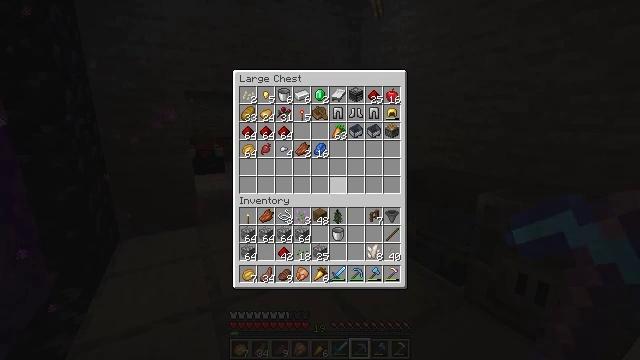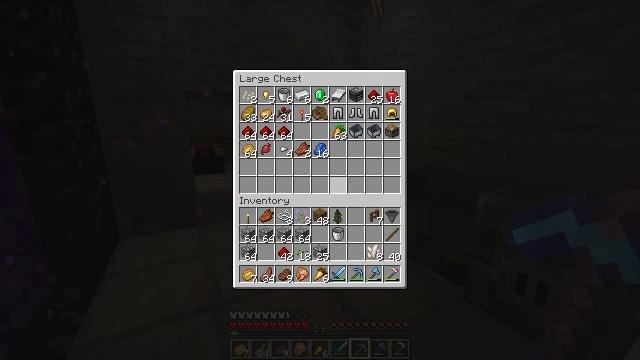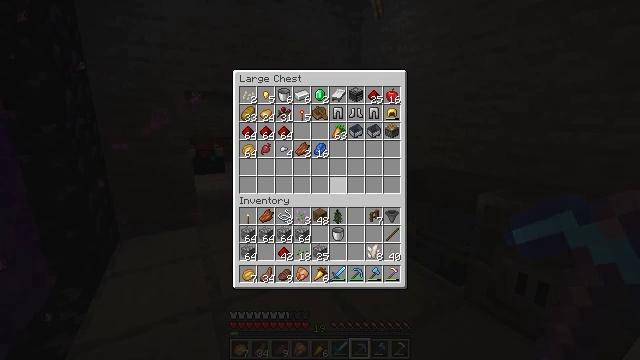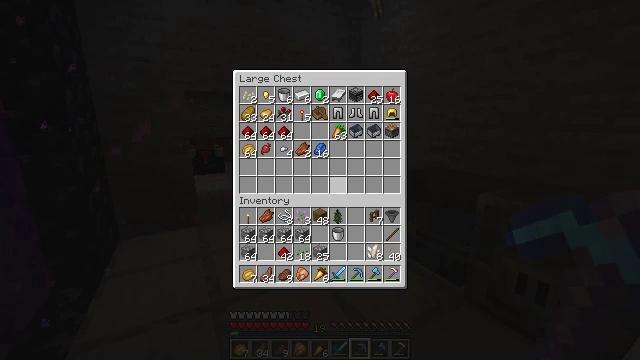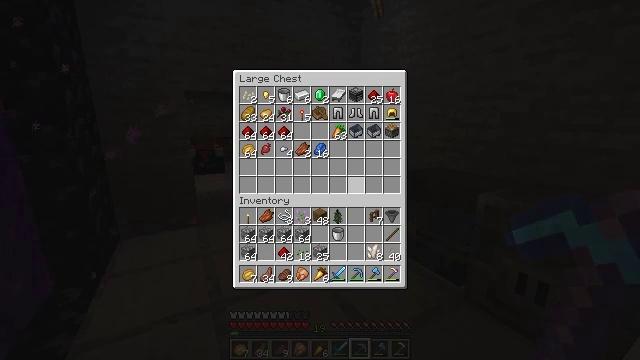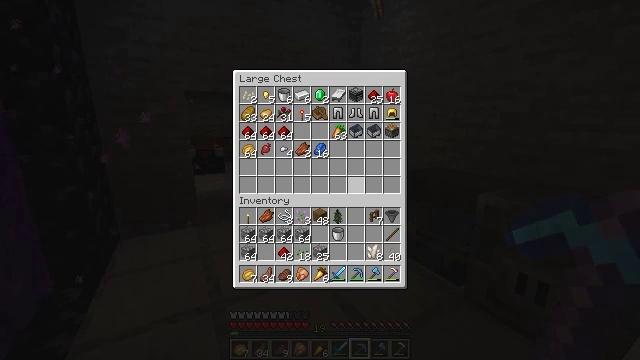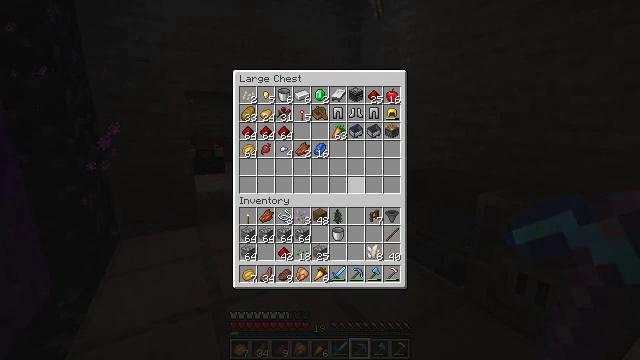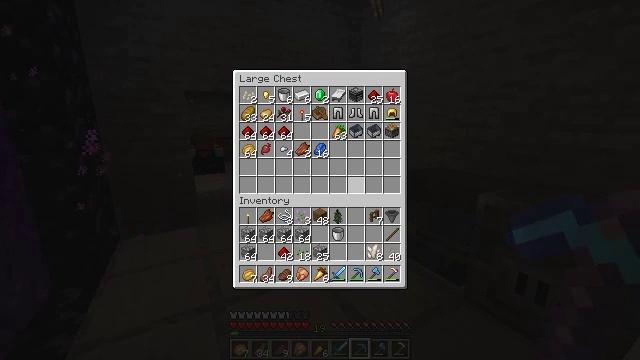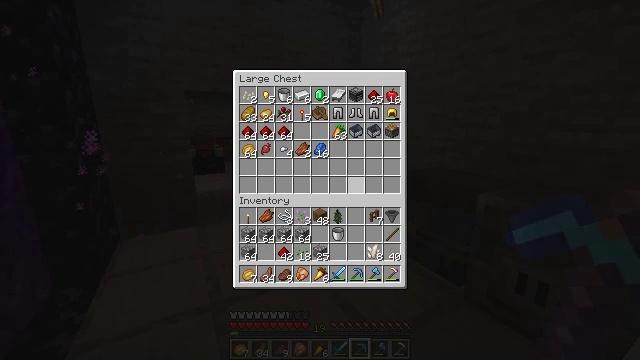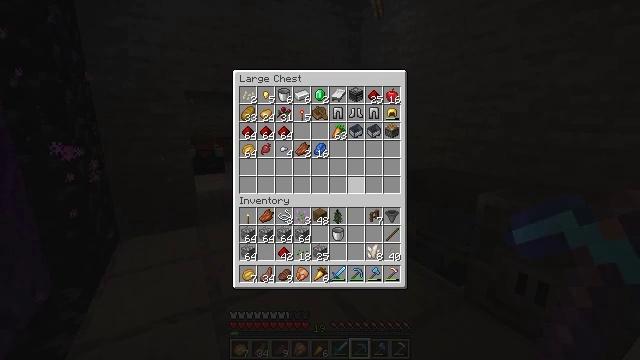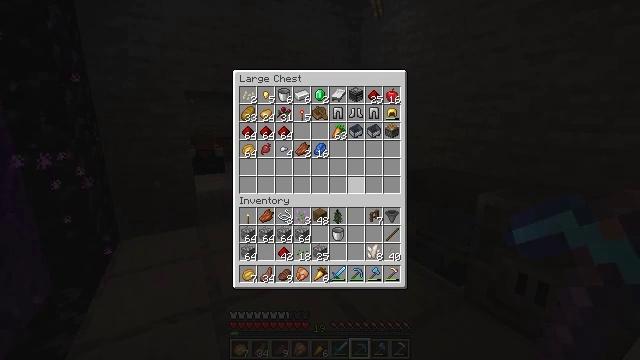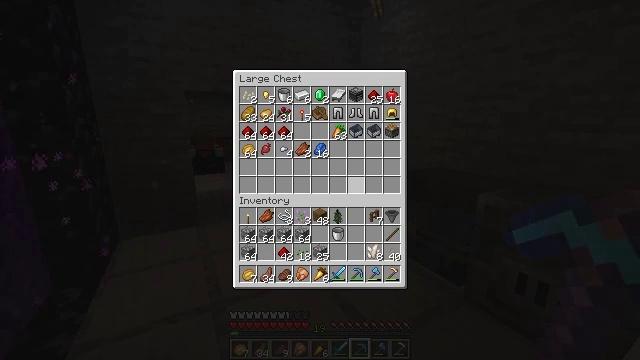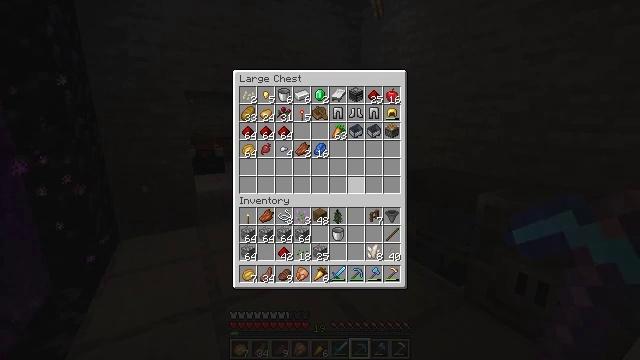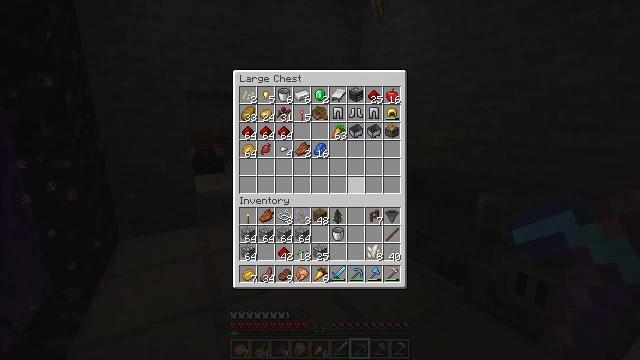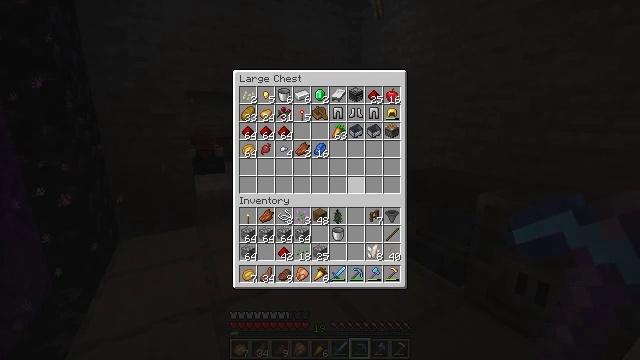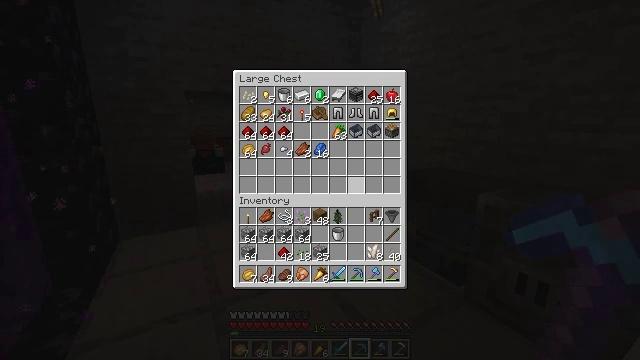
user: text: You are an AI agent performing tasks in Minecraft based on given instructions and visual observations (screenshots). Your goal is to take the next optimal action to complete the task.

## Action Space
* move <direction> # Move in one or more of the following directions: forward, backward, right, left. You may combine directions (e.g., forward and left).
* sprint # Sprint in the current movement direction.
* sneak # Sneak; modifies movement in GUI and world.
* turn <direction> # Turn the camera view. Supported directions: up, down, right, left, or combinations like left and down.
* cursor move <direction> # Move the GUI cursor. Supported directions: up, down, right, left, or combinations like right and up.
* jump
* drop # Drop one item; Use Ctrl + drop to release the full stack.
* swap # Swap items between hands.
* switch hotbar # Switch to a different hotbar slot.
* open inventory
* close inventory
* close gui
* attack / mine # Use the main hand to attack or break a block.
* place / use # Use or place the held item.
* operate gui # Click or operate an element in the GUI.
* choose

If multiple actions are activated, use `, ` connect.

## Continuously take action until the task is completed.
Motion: motion action
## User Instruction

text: Destroy the wheat to collect it.
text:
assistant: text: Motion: no_op
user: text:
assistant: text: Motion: no_op
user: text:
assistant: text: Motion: turn right
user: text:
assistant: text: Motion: no_op
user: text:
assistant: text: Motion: no_op
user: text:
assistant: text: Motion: no_op
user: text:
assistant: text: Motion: no_op
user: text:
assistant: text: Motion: no_op
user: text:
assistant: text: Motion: no_op
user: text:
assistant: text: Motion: no_op
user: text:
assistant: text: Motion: no_op
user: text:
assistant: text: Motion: no_op
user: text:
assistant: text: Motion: no_op
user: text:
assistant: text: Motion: no_op
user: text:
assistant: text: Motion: no_op
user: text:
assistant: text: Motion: no_op
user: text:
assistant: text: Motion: no_op
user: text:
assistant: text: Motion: no_op
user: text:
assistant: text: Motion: no_op
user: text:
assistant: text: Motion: no_op
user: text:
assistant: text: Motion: no_op
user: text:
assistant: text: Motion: no_op
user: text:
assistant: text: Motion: no_op
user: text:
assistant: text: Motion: no_op
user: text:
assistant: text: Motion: no_op
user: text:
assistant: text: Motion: no_op
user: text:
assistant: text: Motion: no_op
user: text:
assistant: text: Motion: no_op
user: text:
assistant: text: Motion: no_op
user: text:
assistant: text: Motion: no_op